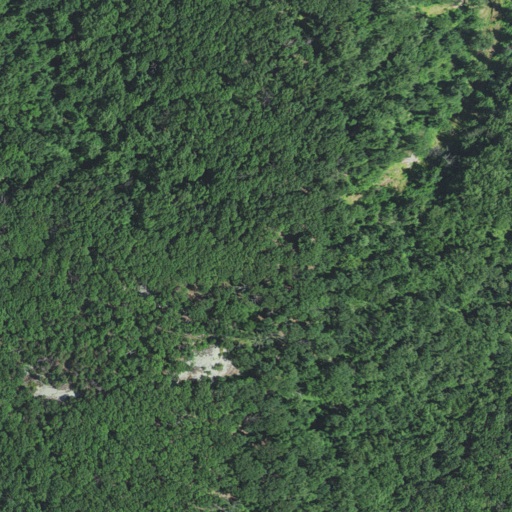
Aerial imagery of mountain in Virginia named Bear Den Mountain containing deciduous forest and mixed forest